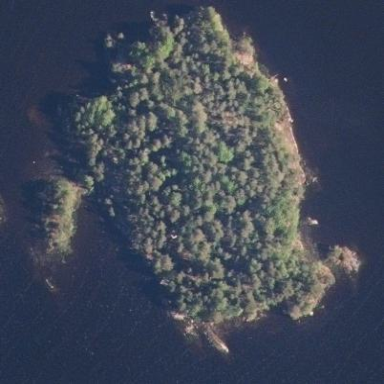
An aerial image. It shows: Islet.